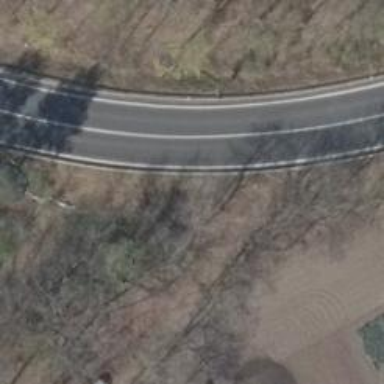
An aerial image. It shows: Asphalt motorway link.